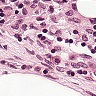
Metastatic tissue present: no